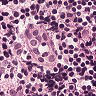
Metastatic tissue present: no